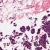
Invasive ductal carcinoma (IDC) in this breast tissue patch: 0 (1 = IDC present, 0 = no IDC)